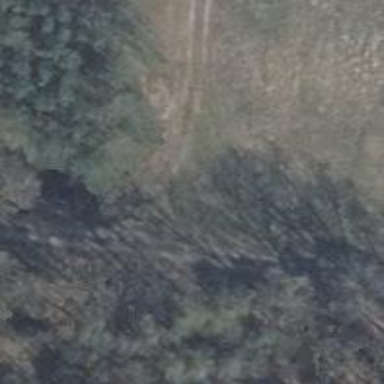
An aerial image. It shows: Sandy track road with grade3 tracktype.